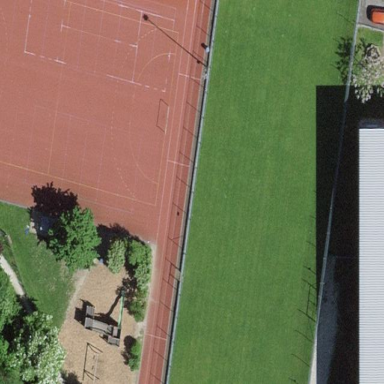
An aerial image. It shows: Soccer pitch for leisureland activities.